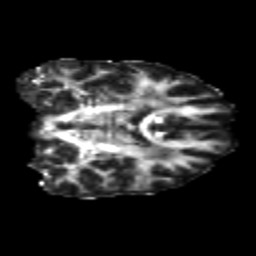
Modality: FA
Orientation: coronal
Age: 21
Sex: female
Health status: healthy
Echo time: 0.074 s